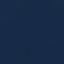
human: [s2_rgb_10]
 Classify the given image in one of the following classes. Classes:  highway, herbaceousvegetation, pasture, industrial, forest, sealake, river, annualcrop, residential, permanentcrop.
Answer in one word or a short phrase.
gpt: SeaLake